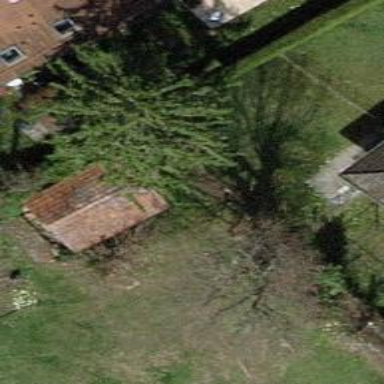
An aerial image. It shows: Evergreen needle-leaved tree.